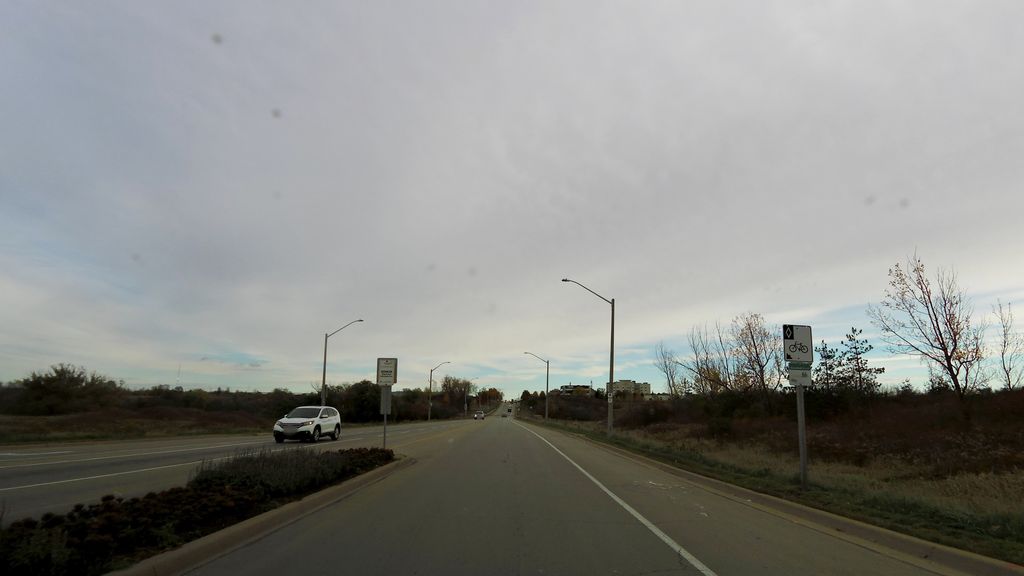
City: hamilton